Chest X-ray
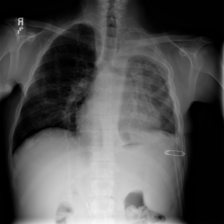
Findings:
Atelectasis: negative
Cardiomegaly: negative
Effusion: negative
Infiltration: negative
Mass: negative
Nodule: negative
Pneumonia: negative
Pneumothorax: negative
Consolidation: negative
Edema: negative
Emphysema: negative
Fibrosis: negative
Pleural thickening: negative
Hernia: negative